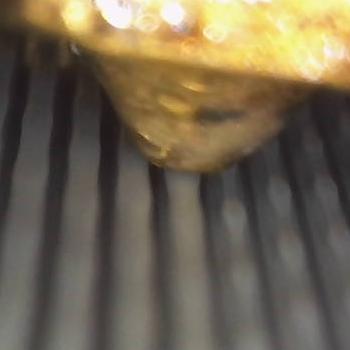
Flow rate: 100%